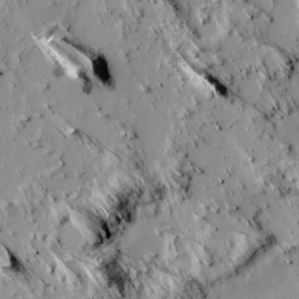
Label: non_frost